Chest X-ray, AP view. Patient: 58 years old, sex F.
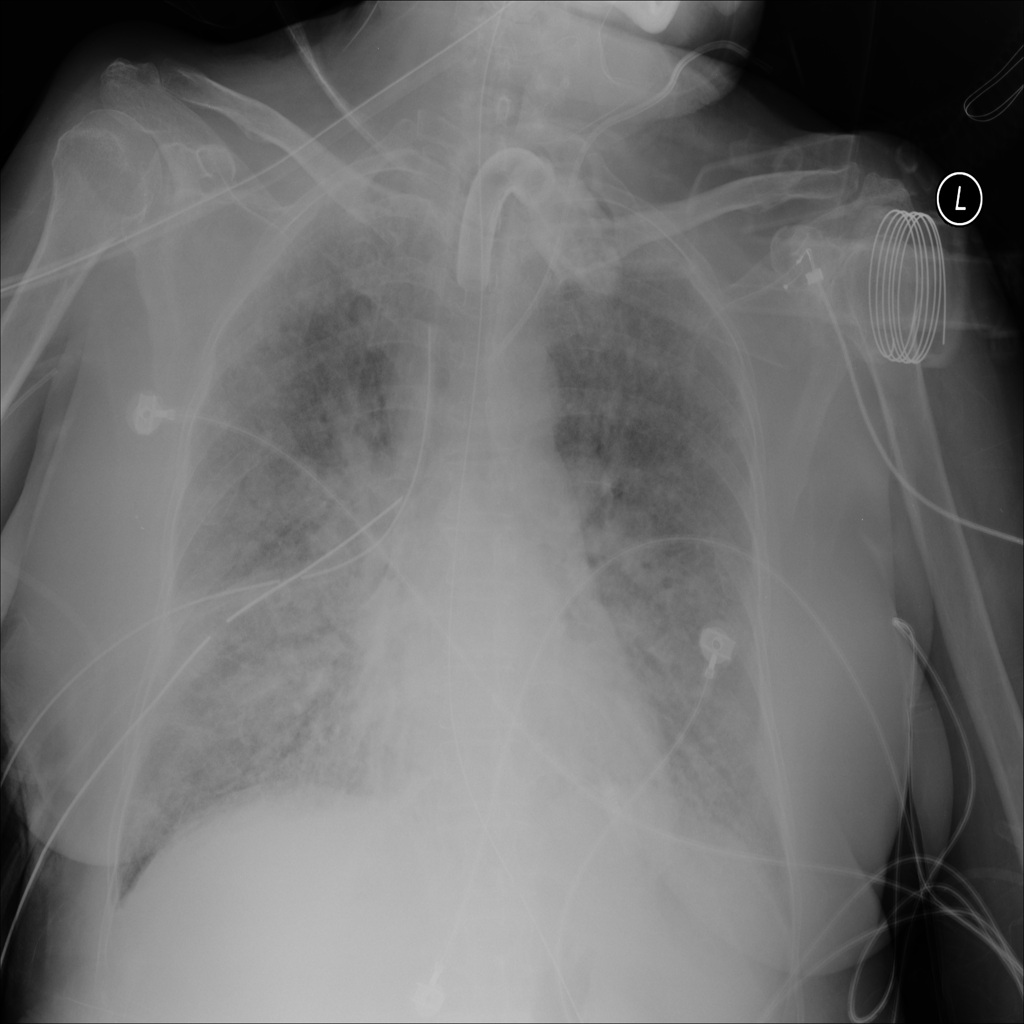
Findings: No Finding